Aerial crown-view tile of a tropical tree (Barro Colorado Island, Panama), acquired 20240611:
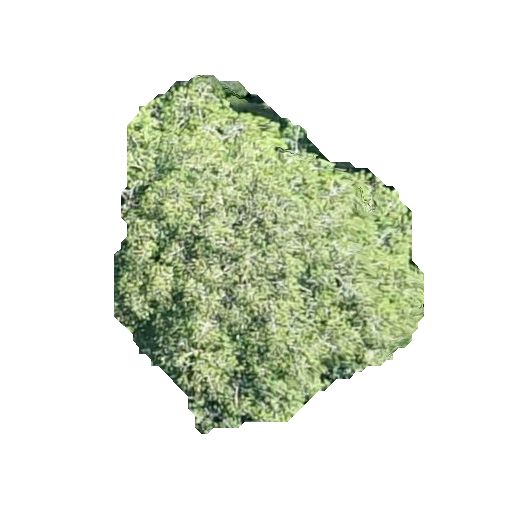
Species: Virola surinamensis
GBIF accepted scientific name: Virola surinamensis
Crown area: 120.498 m²